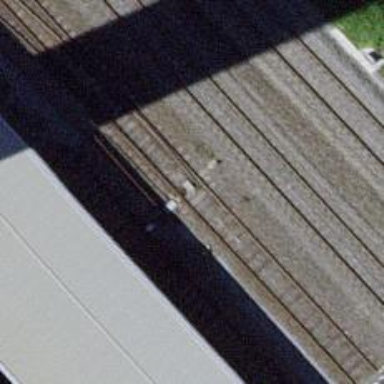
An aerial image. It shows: Railway siding with one electrified track and contact line.